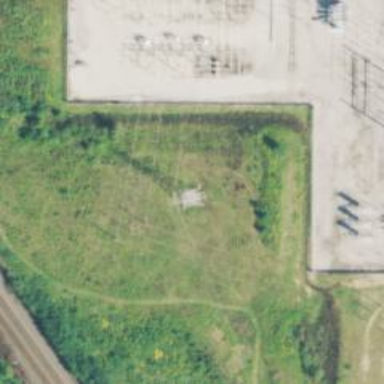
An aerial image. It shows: Lattice structure tower used for power distribution.